Question: So I am new to QtGui and looking up how to do things, and I found this neat <URL>. When I got it working on my own, I noticed that it didn't fill the space as I'd anticipated:

So I have been searching for answers, and not finding much in either Python or C++ resources. I've been <URL> a lot, but still not quite finding what I'm searching for.
So it seems clear that something doesn't have the correct size policy, but I am having a hard time figuring out what. I have so far eliminated a couple of potential candidates:
- - - 'viewport'<URL>'- 'viewport'-
This is my source code to reproduce:
'''
import sys
from PySide.QtGui import *
class TreeTime(QMainWindow):
def __init__(self):
super().__init__()
self.initUI()
def initUI(self):
self.main_widget = QWidget()
self.main_layout = QVBoxLayout()
self.main_widget.setLayout(self.main_layout)
self.setCentralWidget(self.main_widget)
self.statusBar()
self.make_tree()
self.show()
def make_tree(self):
# init widgets
self.tgb = QGroupBox("[Tree Group Box Title]")
self.main_layout.addWidget(self.tgb)
tgb_layout = QVBoxLayout()
self.tgb.setLayout(tgb_layout)
tgb_widget = QWidget()
tgb_layout.addWidget(tgb_widget)
debug_btn = QPushButton("DEBUG")
tgb_layout.addWidget(debug_btn)
view = QTreeView(parent=tgb_widget)
# view.setSizePolicy(QSizePolicy.Expanding, QSizePolicy.Expanding)
view.setSelectionBehavior(QAbstractItemView.SelectRows)
model = QStandardItemModel()
model.setHorizontalHeaderLabels(['col1', 'col2', 'col3'])
view.setModel(model)
view.setUniformRowHeights(True)
# populate data
for i in range(10):
parent1 = QStandardItem('Family {}. Some long status text for sp'.format(i))
for j in range(3):
child1 = QStandardItem('Child {}'.format(i*3+j))
child2 = QStandardItem('row: {}, col: {}'.format(i, j+1))
child3 = QStandardItem('row: {}, col: {}'.format(i, j+2))
parent1.appendRow([child1, child2, child3])
model.appendRow(parent1)
# span container columns
view.setFirstColumnSpanned(i, view.rootIndex(), True)
# expand third container
index = model.indexFromItem(parent1)
view.expand(index)
# select last row
selmod = view.selectionModel()
index2 = model.indexFromItem(child3)
selmod.select(index2, QItemSelectionModel.Select|QItemSelectionModel.Rows)
def print_debug_info():
print('')
for child in view.children():
print("child "+repr(child)) #not sure what all these are yet
print('')
print('self.main_widget.frameSize: '+repr(self.main_widget.frameSize()))
print('view.parent().parent().frameSize(): '+repr(view.parent().parent().frameSize())) #group box
# print('self.frameSize: '+repr(self.frameSize()))
print('self.tgb.frameSize: '+repr(self.tgb.frameSize()))
print('view.parent(): '+repr(view.parent()))
print('view.parent().frameSize(): '+repr(view.parent().frameSize()))
# print('view.parent().frameSize(): '+repr(view.parent().frameSize())+" (before)")
# print('view.parent().adjustSize(): '+repr(view.parent().adjustSize()))
# print('view.parent().frameSize(): '+repr(view.parent().frameSize())+" (after)")
print('view.viewport(): '+repr(view.viewport()))
print('view.viewport().frameSize(): '+repr(view.viewport().frameSize()))
# print('view.parent().parent().parent().frameSize(): '+repr(view.parent().parent().parent().frameSize()))
# print('calling setViewport: '+repr(view.setViewport(QWidget())))
# view.adjustSize()
debug_btn.clicked.connect(print_debug_info)
def sayHello(self):
self.statusBar().showMessage("Hello World!")
import time; time.sleep(2)
self.statusBar().showMessage("")
def sayWords(self, words):
self.statusBar().showMessage(words)
if __name__ == '__main__':
app = QApplication([])
tt = TreeTime()
sys.exit(app.exec_())
'''
I am using a Windows 8.1 machine and Python 3.4.3, PySide version 1.2.2 - any help will be much appreciated! (also, please let me know if I left out any important details)
: I tried moving my DEBUG button outside the QGroupBox, and the result was the QTreeView being collapsed into a completely nonlegible size so you couldn't even tell what the object was anymore, so it seems to be minimizing the space used, even when I uncomment the line:
'view.setSizePolicy(QSizePolicy.Expanding, QSizePolicy.Expanding)'
One friend has suggested this may simply be an issue with windows and not my code, but I don't have anything to back that up.
: I have implemented the advice provided by @titusjan, but I have the same problem/behavior.
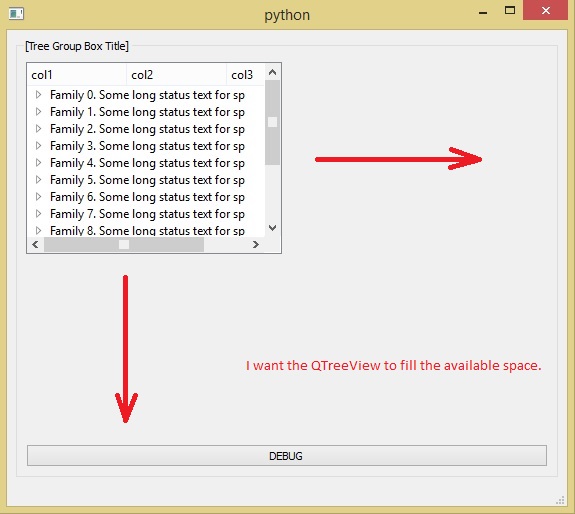
Answer: You need to remove the redundant 'tp_widget' and add 'view' to 'tgb_layout':
'''
def make_tree(self):
# init widgets
self.tgb = QGroupBox("[Tree Group Box Title]")
self.main_layout.addWidget(self.tgb)
tgb_layout = QVBoxLayout()
self.tgb.setLayout(tgb_layout)
view = QTreeView()
tgb_layout.addWidget(view)
...
debug_btn = QPushButton("DEBUG")
tgb_layout.addWidget(debug_btn)
'''
Note that when you add widgets to a layout, they will be automatically re-parented to the parent of the layout (whenever it gets one), so it's not really necessary set one in the constructor.
Also note that this:
'''
tgb_layout = QVBoxLayout(self.tgb)
'''
is exactly equivalent to this:
'''
tgb_layout = QVBoxLayout()
self.tgb.setLayout(tgb_layout)
'''
because the layout will always be re-parented to the widget it's set on.